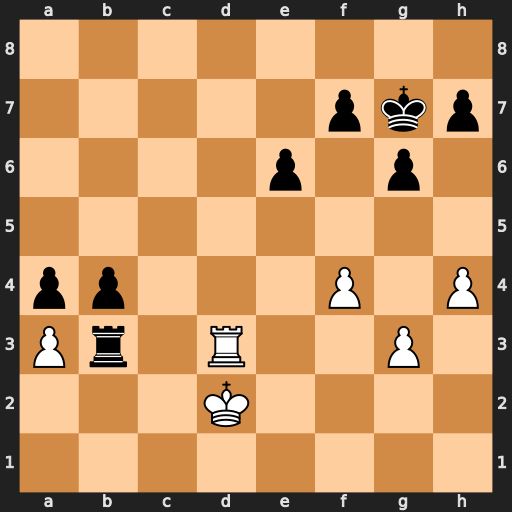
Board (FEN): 8/5pkp/4p1p1/8/pp3P1P/Pr1R2P1/3K4/8
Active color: w
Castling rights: -
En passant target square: -
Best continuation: Rxb3 axb3 axb4 Kf6 b5 b2 Kc2 b1=B+ Kxb1